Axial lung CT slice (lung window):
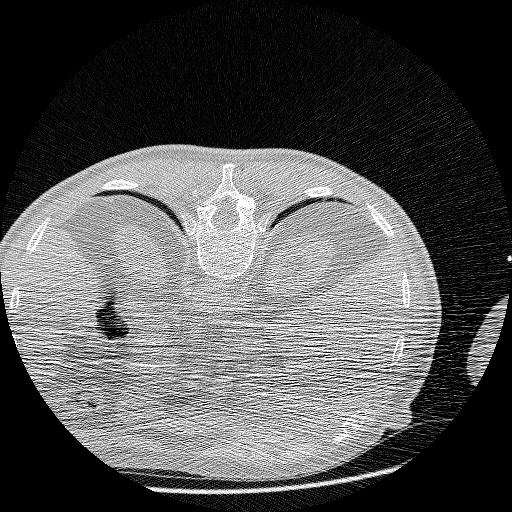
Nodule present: no